Field crop: maize
Growth stage: 2
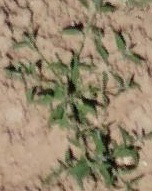
Species: atriplex